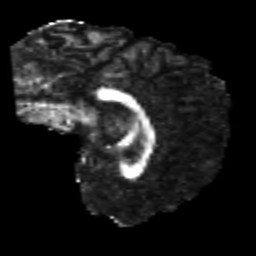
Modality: FA
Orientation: sagittal
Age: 24
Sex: male
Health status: healthy
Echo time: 0.074 s